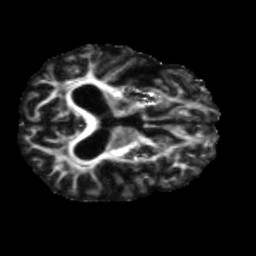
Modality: FA
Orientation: axial
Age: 42
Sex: male
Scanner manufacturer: siemens
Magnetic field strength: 3 T
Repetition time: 5.47 s
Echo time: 0.0854 s